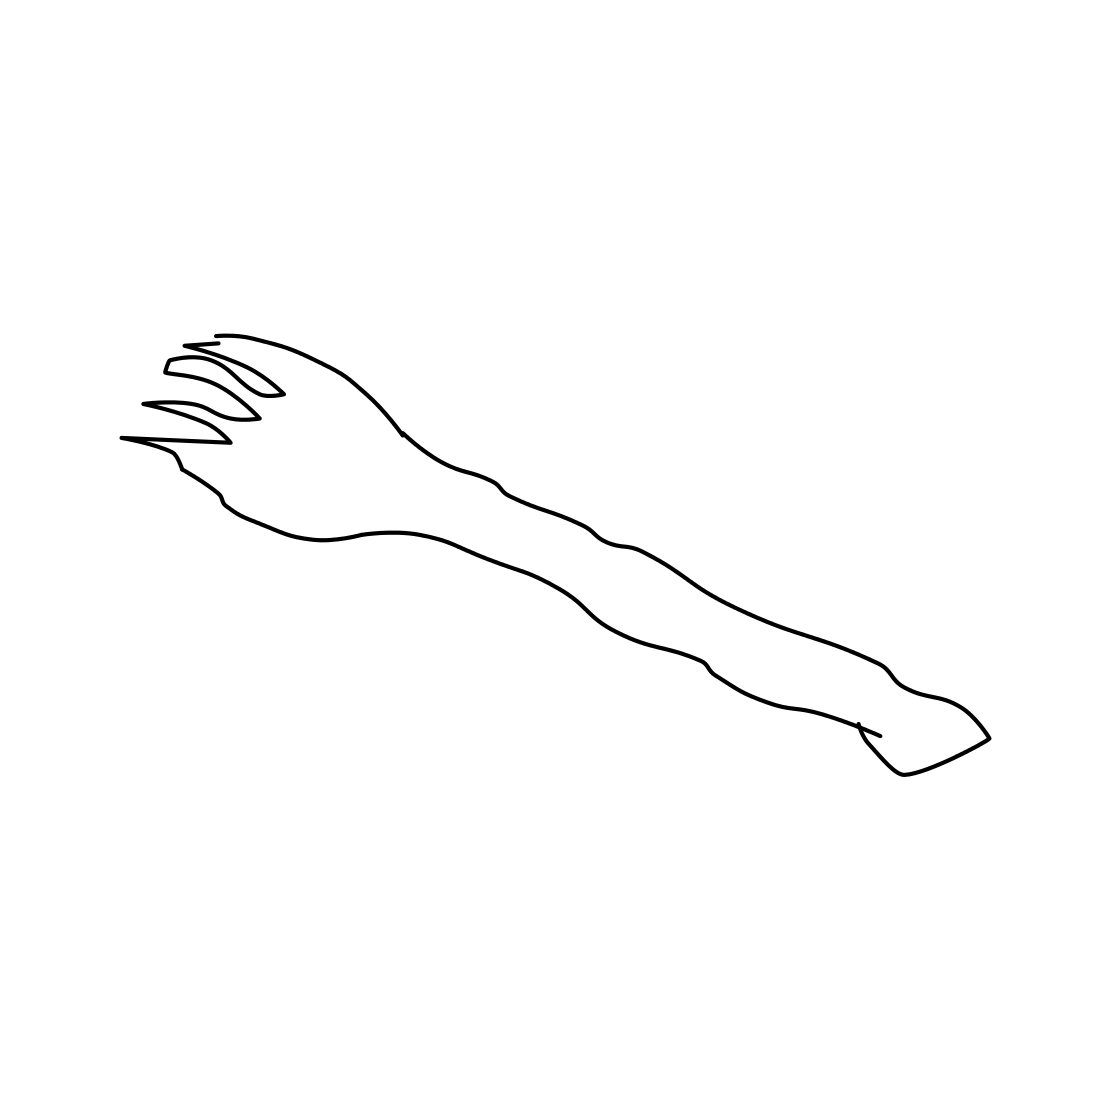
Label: fork